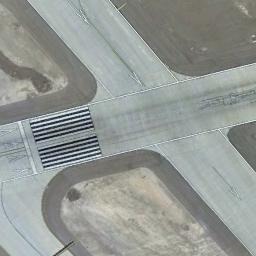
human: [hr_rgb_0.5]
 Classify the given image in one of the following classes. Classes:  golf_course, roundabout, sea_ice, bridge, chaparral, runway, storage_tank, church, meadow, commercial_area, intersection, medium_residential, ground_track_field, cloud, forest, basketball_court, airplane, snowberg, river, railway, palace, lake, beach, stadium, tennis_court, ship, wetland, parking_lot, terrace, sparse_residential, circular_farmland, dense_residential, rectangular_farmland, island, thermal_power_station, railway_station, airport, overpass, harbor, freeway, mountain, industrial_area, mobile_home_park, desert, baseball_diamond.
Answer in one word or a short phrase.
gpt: runway